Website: walmart
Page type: account-selection
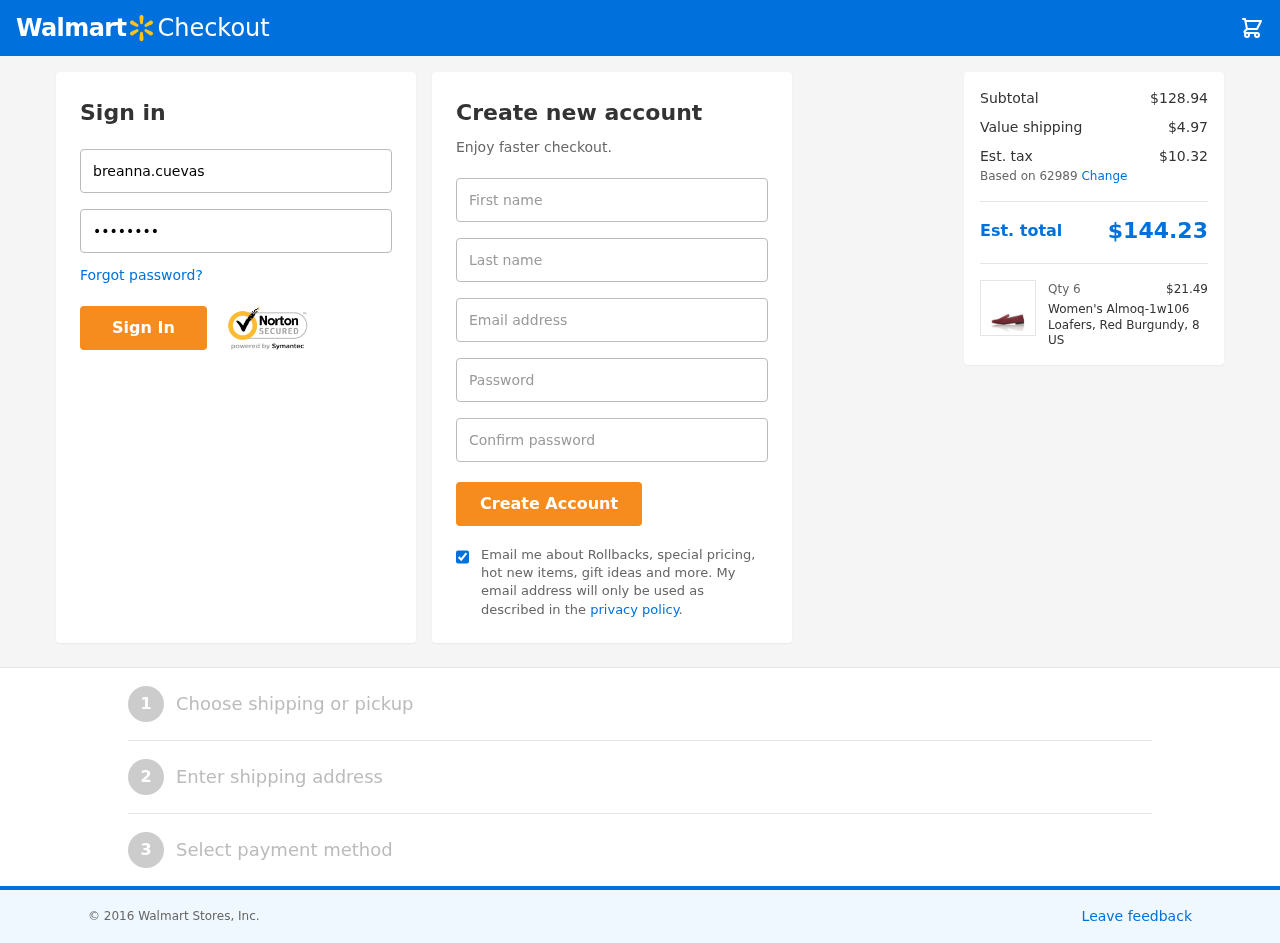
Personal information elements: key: PII_EMAIL
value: bcuevas@yahoo.com
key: PII_FIRSTNAME
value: Breanna
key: PII_LASTNAME
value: Cuevas
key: PII_LOGIN_USERNAME
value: breanna.cuevas
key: PII_POSTCODE
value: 62989
Product elements: key: PRODUCT1_NAME
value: Women's Almoq-1w106 Loafers, Red Burgundy, 8 US
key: PRODUCT1_PRICE
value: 21.49
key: PRODUCT1_QUANTITY
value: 6
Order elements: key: ORDER_SUBTOTAL
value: $128.94
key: ORDER_SHIPPING_COST
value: $4.97
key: ORDER_TAX
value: $10.32
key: ORDER_TOTAL
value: $144.23